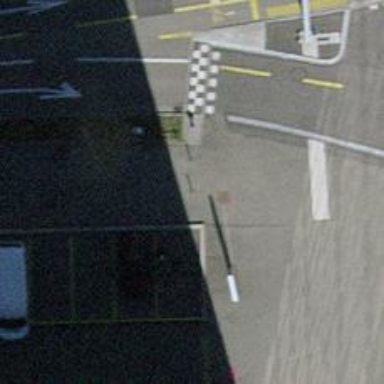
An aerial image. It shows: Bollard barrier.